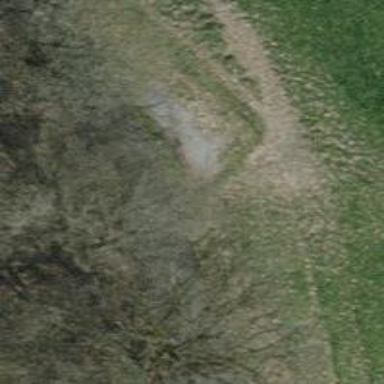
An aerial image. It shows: Brown bench in the vicinity.